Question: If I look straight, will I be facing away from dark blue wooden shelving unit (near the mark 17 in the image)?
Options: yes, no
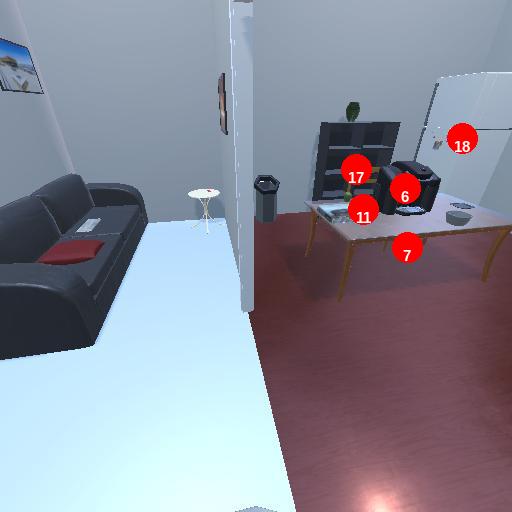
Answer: yes